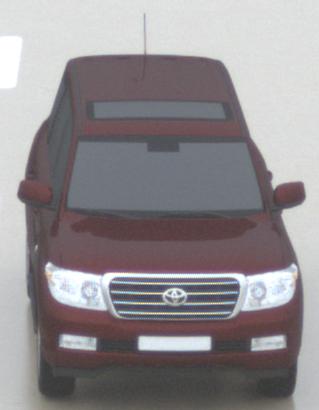
Make: Toyota
Model: Land Cruiser V8 4.7
Detailed model: Land Cruiser V8 (J20)
Model produced from: 2008/03
Model produced until: 2009/11
Doors: 5
Color: red
Road condition: wet road
Daytime: morning or afternoon
Contrast: low contrast